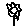
Label: flower